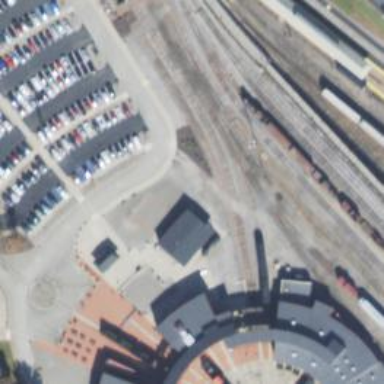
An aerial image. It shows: Preserved railway yard.